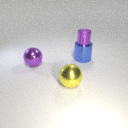
small purple metal cylinder above large blue metal cylinder